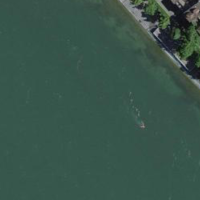
EUNIS habitat code: 57
Species observed at this site:
Chroicocephalus ridibundus
Asplenium ruta-muraria
Phalacrocorax carbo
Digitalis purpurea
Passer domesticus
Cygnus olor
Mergus merganser